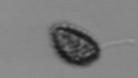
Label: Pseudochattonella_farcimen